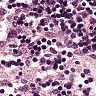
Metastatic tissue present: no